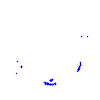
Particle: kaon